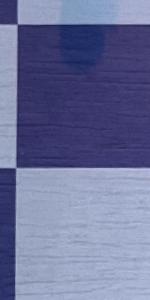
Label: Empty